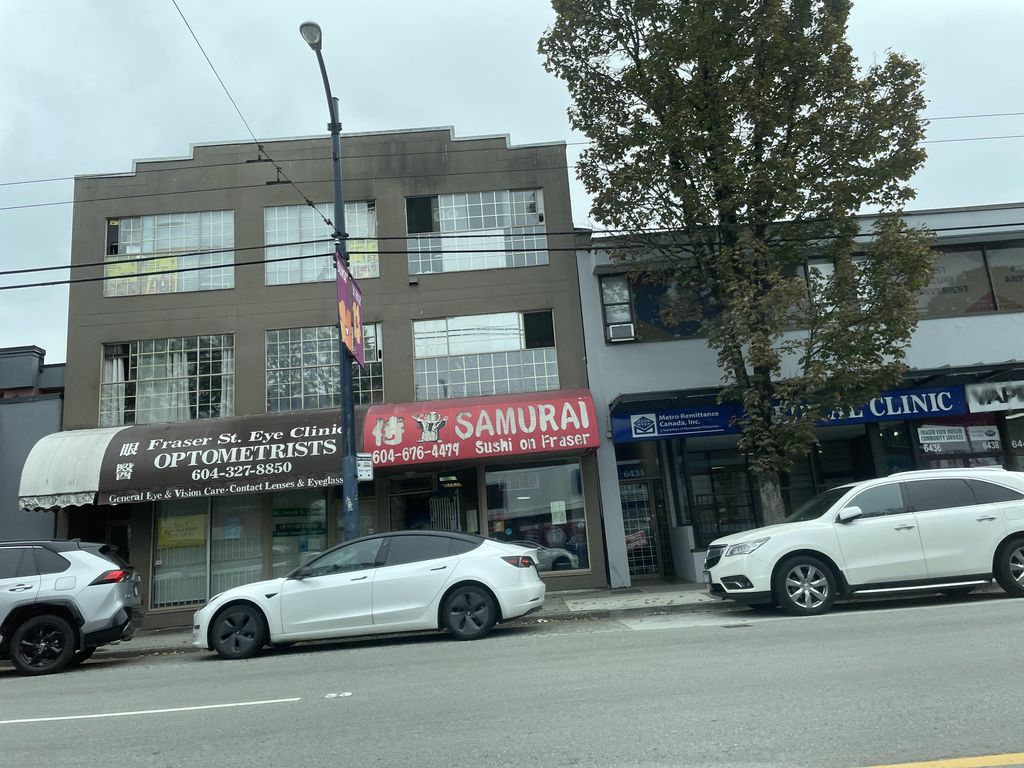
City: vancouver